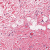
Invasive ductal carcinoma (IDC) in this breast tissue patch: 0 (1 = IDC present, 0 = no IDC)